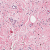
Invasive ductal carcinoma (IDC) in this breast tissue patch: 0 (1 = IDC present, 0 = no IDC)